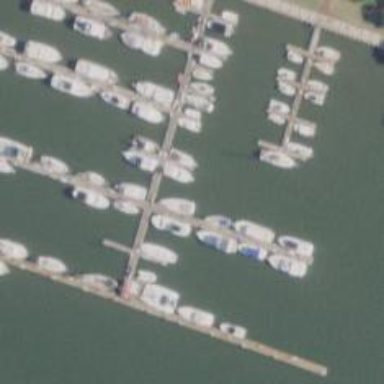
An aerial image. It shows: Marina area for leisure land.